Interaction volume radius: 5 \u00c5
Interaction volume height: 10 \u00c5
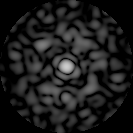
Disorder parameter: 0.8391